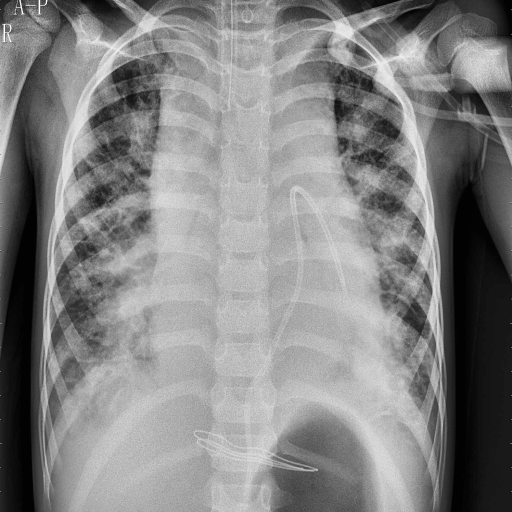
Finding: PNEUMONIA